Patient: sex M, age 78
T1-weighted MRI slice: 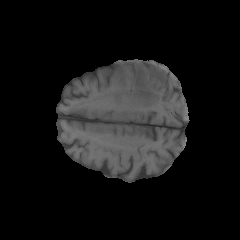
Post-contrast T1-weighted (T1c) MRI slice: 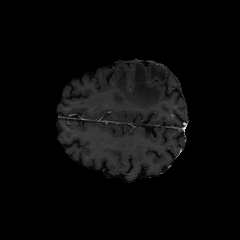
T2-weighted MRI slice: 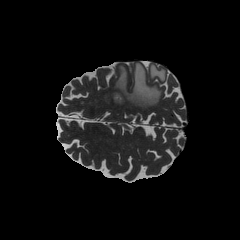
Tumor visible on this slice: yes
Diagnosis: Glioblastoma, IDH-wildtype
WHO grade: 4